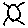
Label: sun